Field crop: tomato
Growth stage: 2
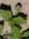
Species: solanum